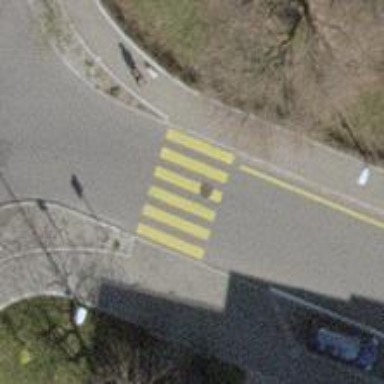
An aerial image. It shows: Uncontrolled road crossing.